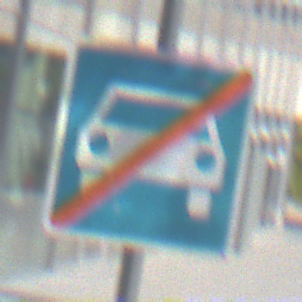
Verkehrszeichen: EndeKraftfahrstrasse
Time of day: MorningAfternoon
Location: Outdoor (Urban)
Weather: PartlyCloudy
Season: NotSpecified
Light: Natural